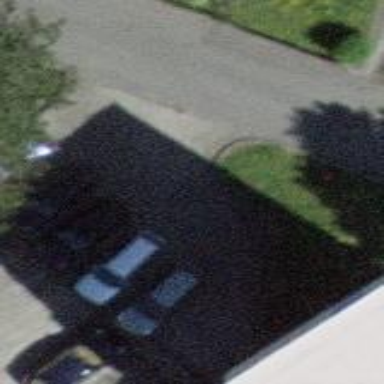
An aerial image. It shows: Garage building.